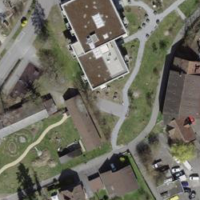
EUNIS habitat code: 54
Species observed at this site:
Rhamnus cathartica